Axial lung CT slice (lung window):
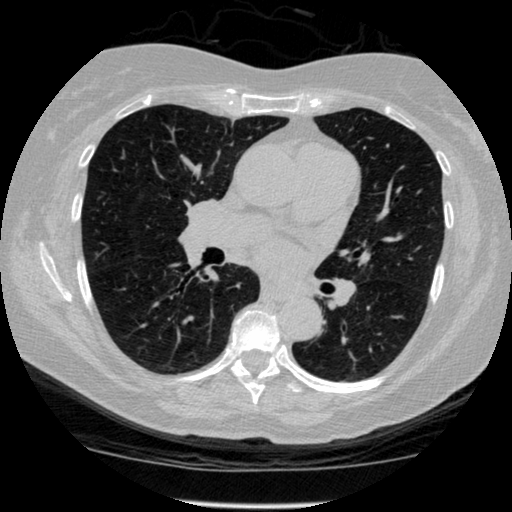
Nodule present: no